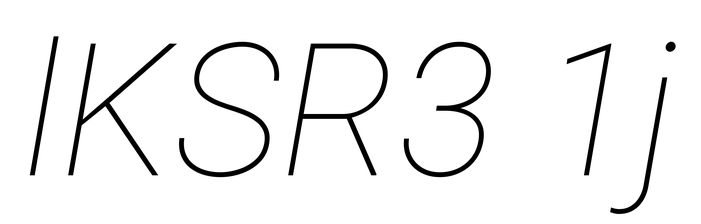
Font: Roboto-Italic_Thin_Italic